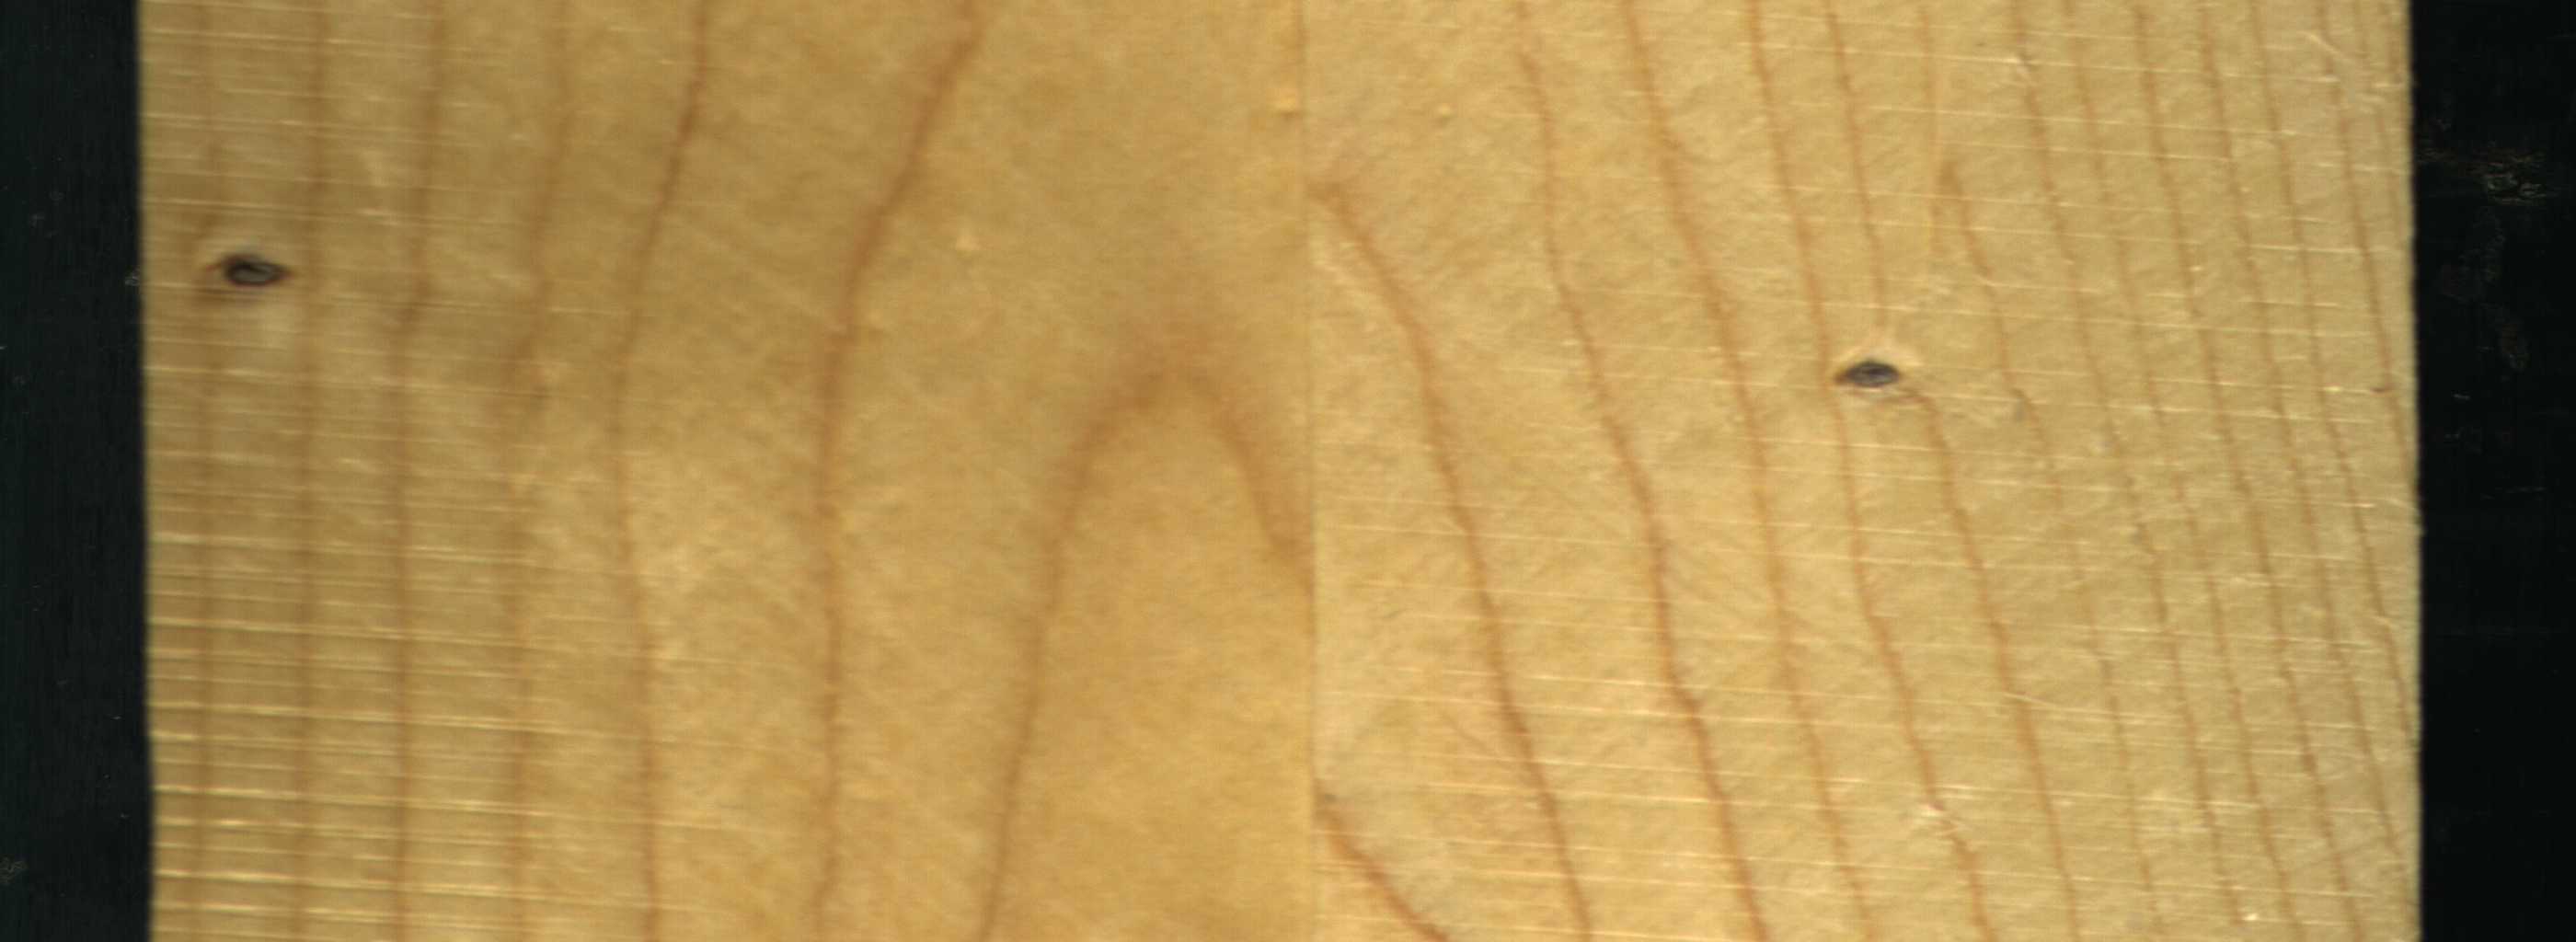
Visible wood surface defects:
Dead_Knot
Dead_Knot